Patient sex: M
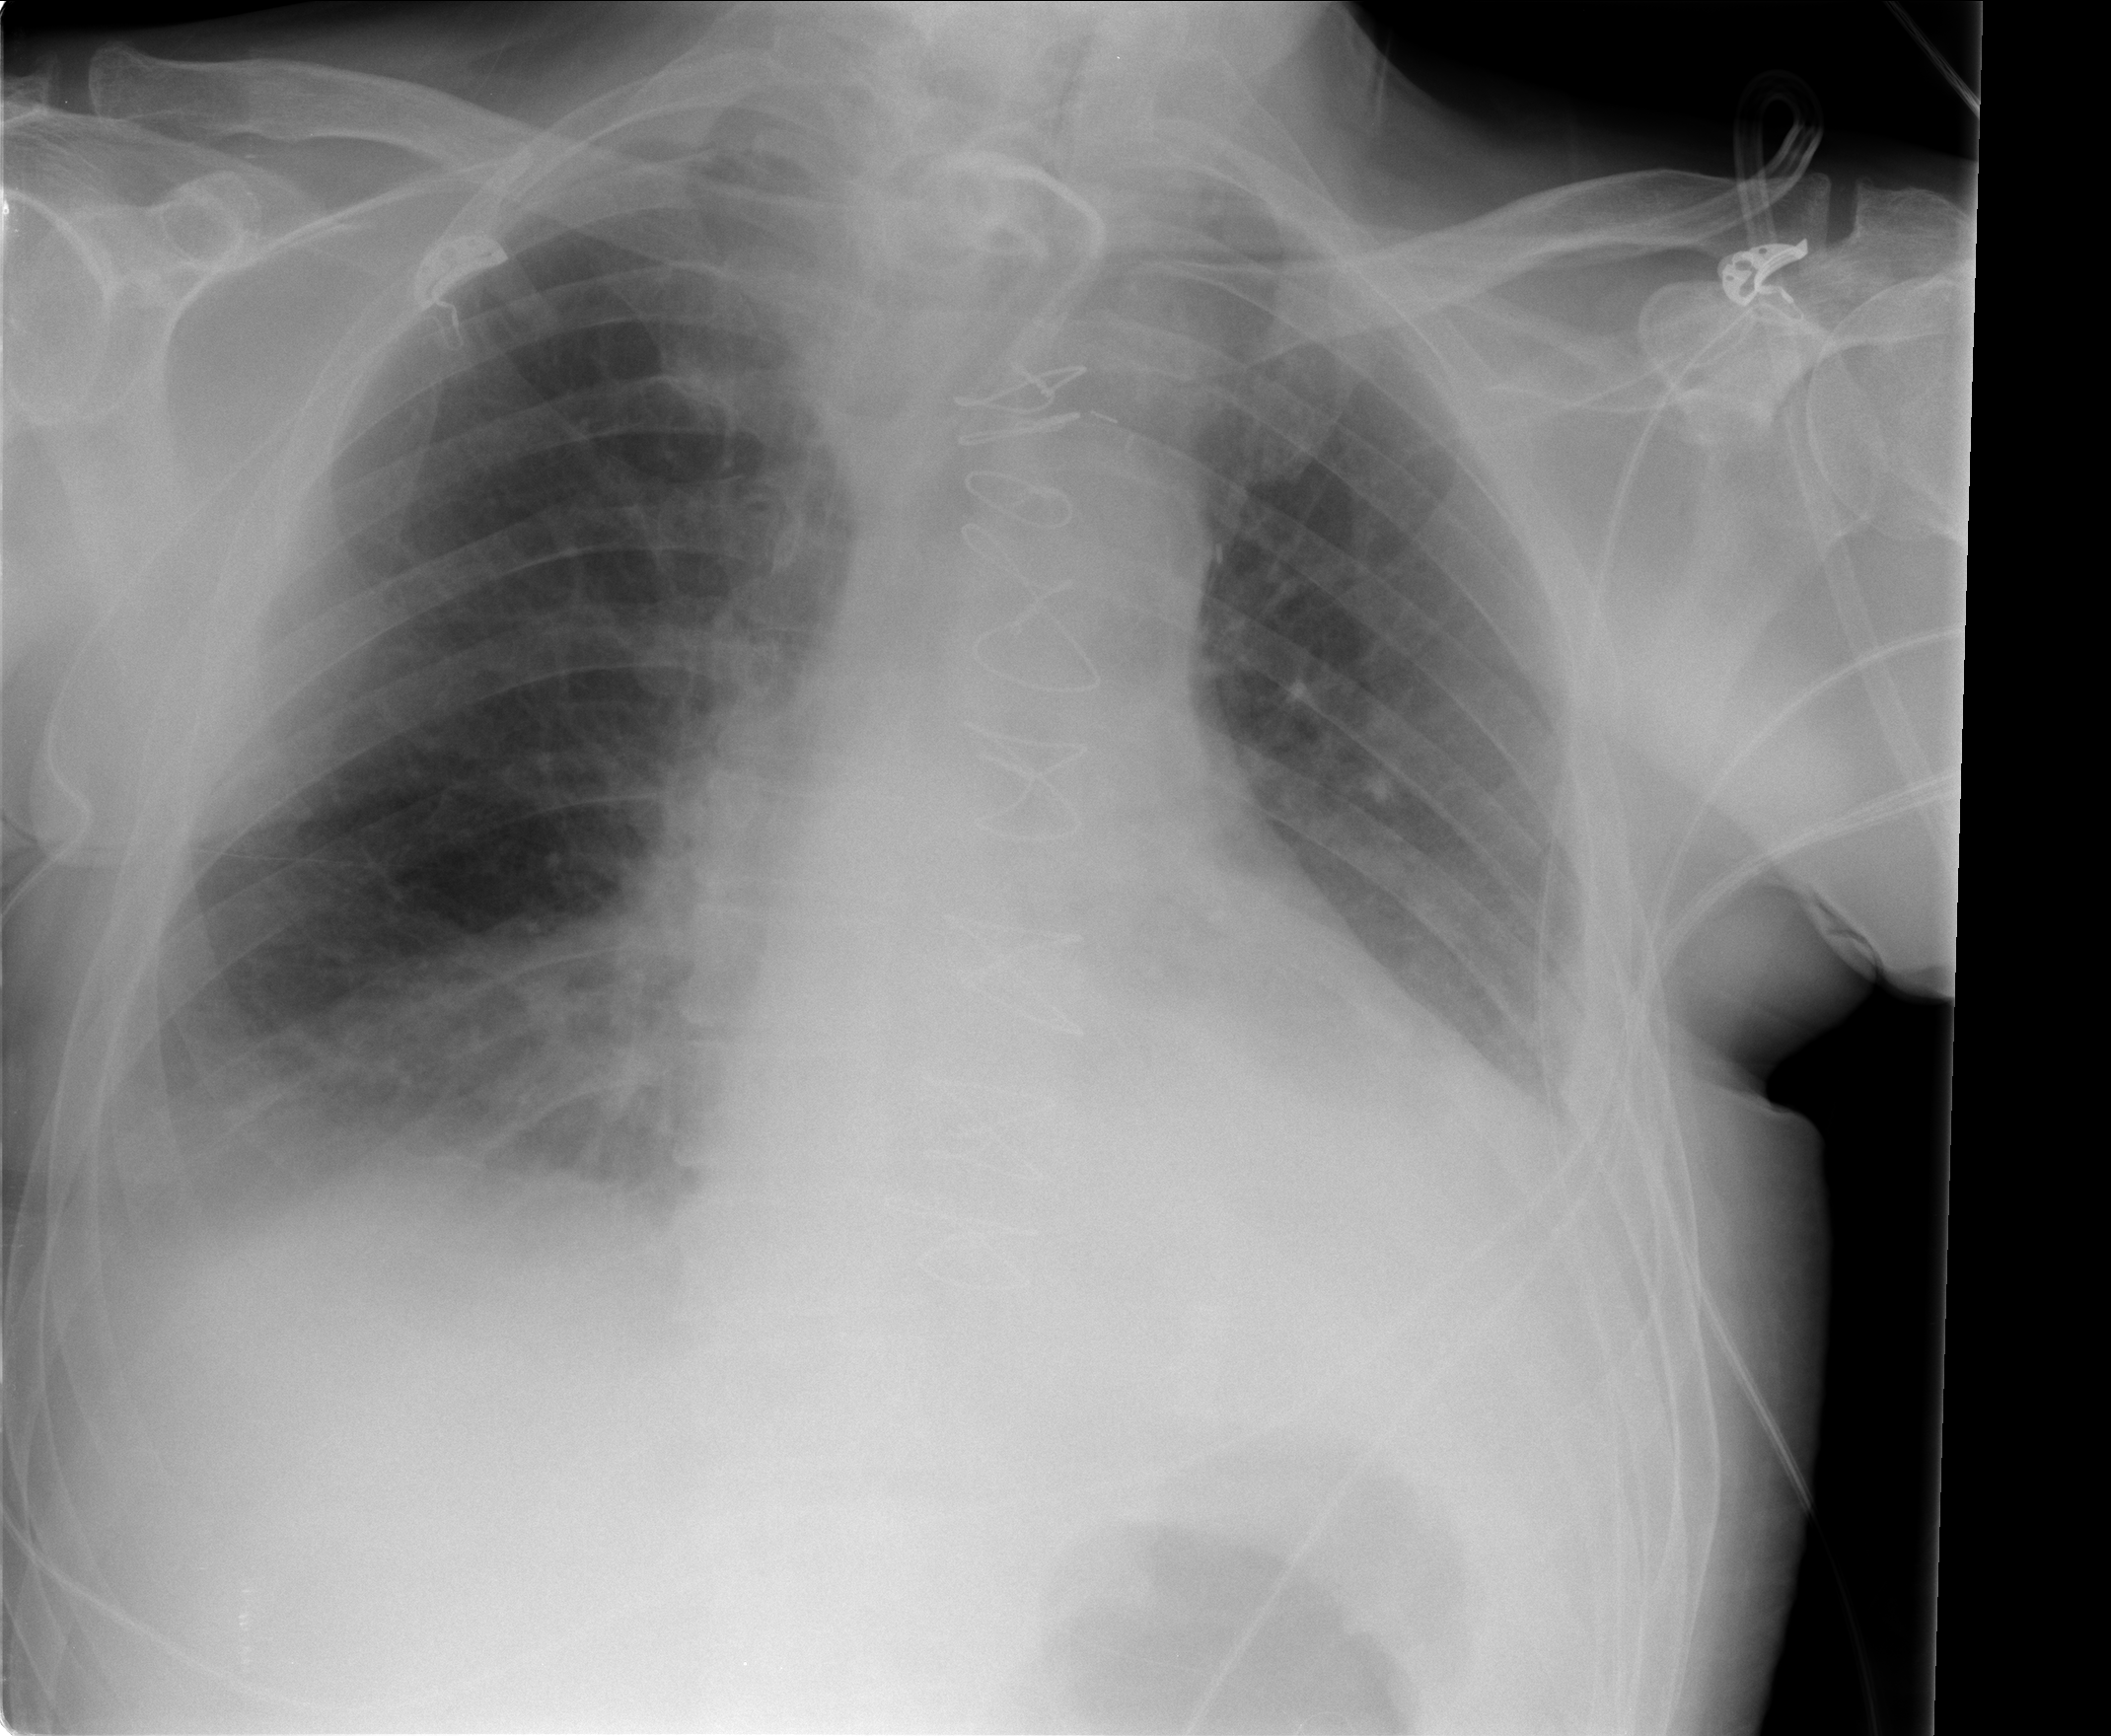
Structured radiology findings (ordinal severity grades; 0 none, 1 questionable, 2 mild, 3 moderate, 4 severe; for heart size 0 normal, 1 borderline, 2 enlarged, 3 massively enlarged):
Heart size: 2
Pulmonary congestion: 0
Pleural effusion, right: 2
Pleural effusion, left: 2
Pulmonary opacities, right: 0
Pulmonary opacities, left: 0
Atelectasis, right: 2
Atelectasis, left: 2